Question: Originally I asked: How to tranlate equations to programming instructions. Judging by the content found @ <URL> That's apparently too vague for simple Q&A. So I've deleted it.
Since I learn best by example, I would like to see what this equation looks like as a function in C.

(desired course is d, ground speed is Vg, heading is a, true airspeed is Va, wind direction is w, wind speed is Vw. d, a and w are angles. Vg, Va and Vw are consistent units of speed. \pi is 3.14159...)
The above equation is for calculating true ground speed Taken from the <URL>
To be clear: I'm not asking for advice, opinions or rhetoric. I'm not asking you to do my homework. I'm asking for help to understand the process of translation from equation to functional implementation. Bear with me, I know there are quite a few aspects to be aware of in such an endeavour, I would simply like to explore the symmetry between these two symbol systems using my own knowledge, capabilities and understanding.
Due to the fact that I would like to explore the symmetry, I should ask that you keep program identifiers as closely related to their representation in the formula as possible. Key words, catch phrases and rule references pertinent to this example translation in context (code comments) are a plus.
If my question is flawed due to an OVERSIGHT, please express your opinion in the comments below.
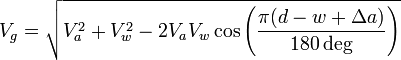
Answer: To naively convert an equation into c you break it into parts based off the order of operations. Then you can refine it as needed.
The way I would break it down:
The function would have the parametres: d, w, deltaA, Va, Vw
1. Step1 = d - w + DA
2. Step2 = Math.PI * Step1
3. Step3 = Step2 / 180 ignore the units(deg)
4. Step4 = cos(Step3)
5. Step5 = Va * Va
6. Step6 = Vw * Vw
7. Step7 = 2 * Va * Vw
8. Step8 = Step5 + Step6 - Step7
9. Step9 = Step8 * Step4
10. Step10 = Math.sqrt(Step9)
11. Return Step10